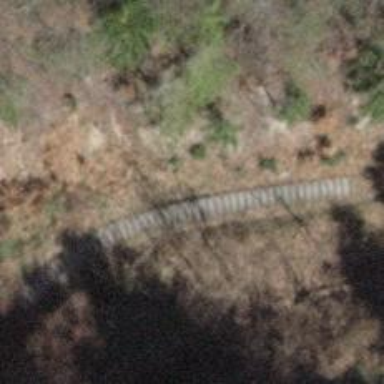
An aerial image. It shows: Set of steps on the road.